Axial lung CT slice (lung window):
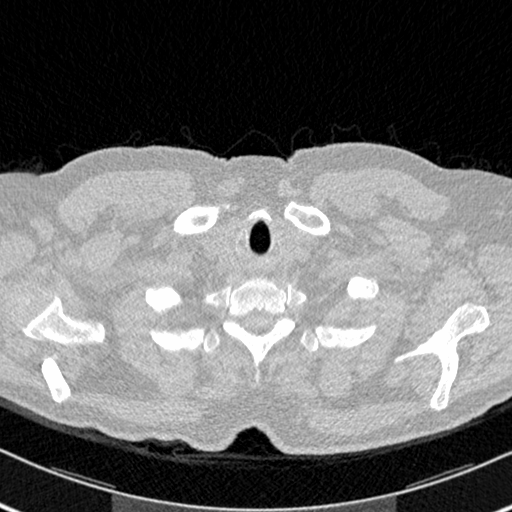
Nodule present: no